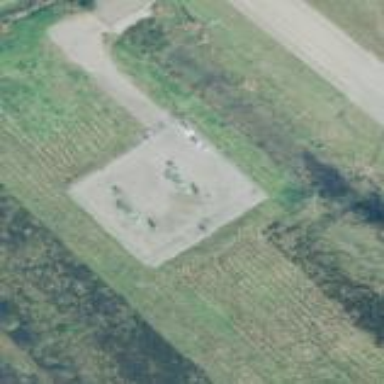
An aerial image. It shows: Fence surrounding valve group substation.